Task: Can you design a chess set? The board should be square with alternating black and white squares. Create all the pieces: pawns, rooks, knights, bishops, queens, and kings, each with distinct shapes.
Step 278:
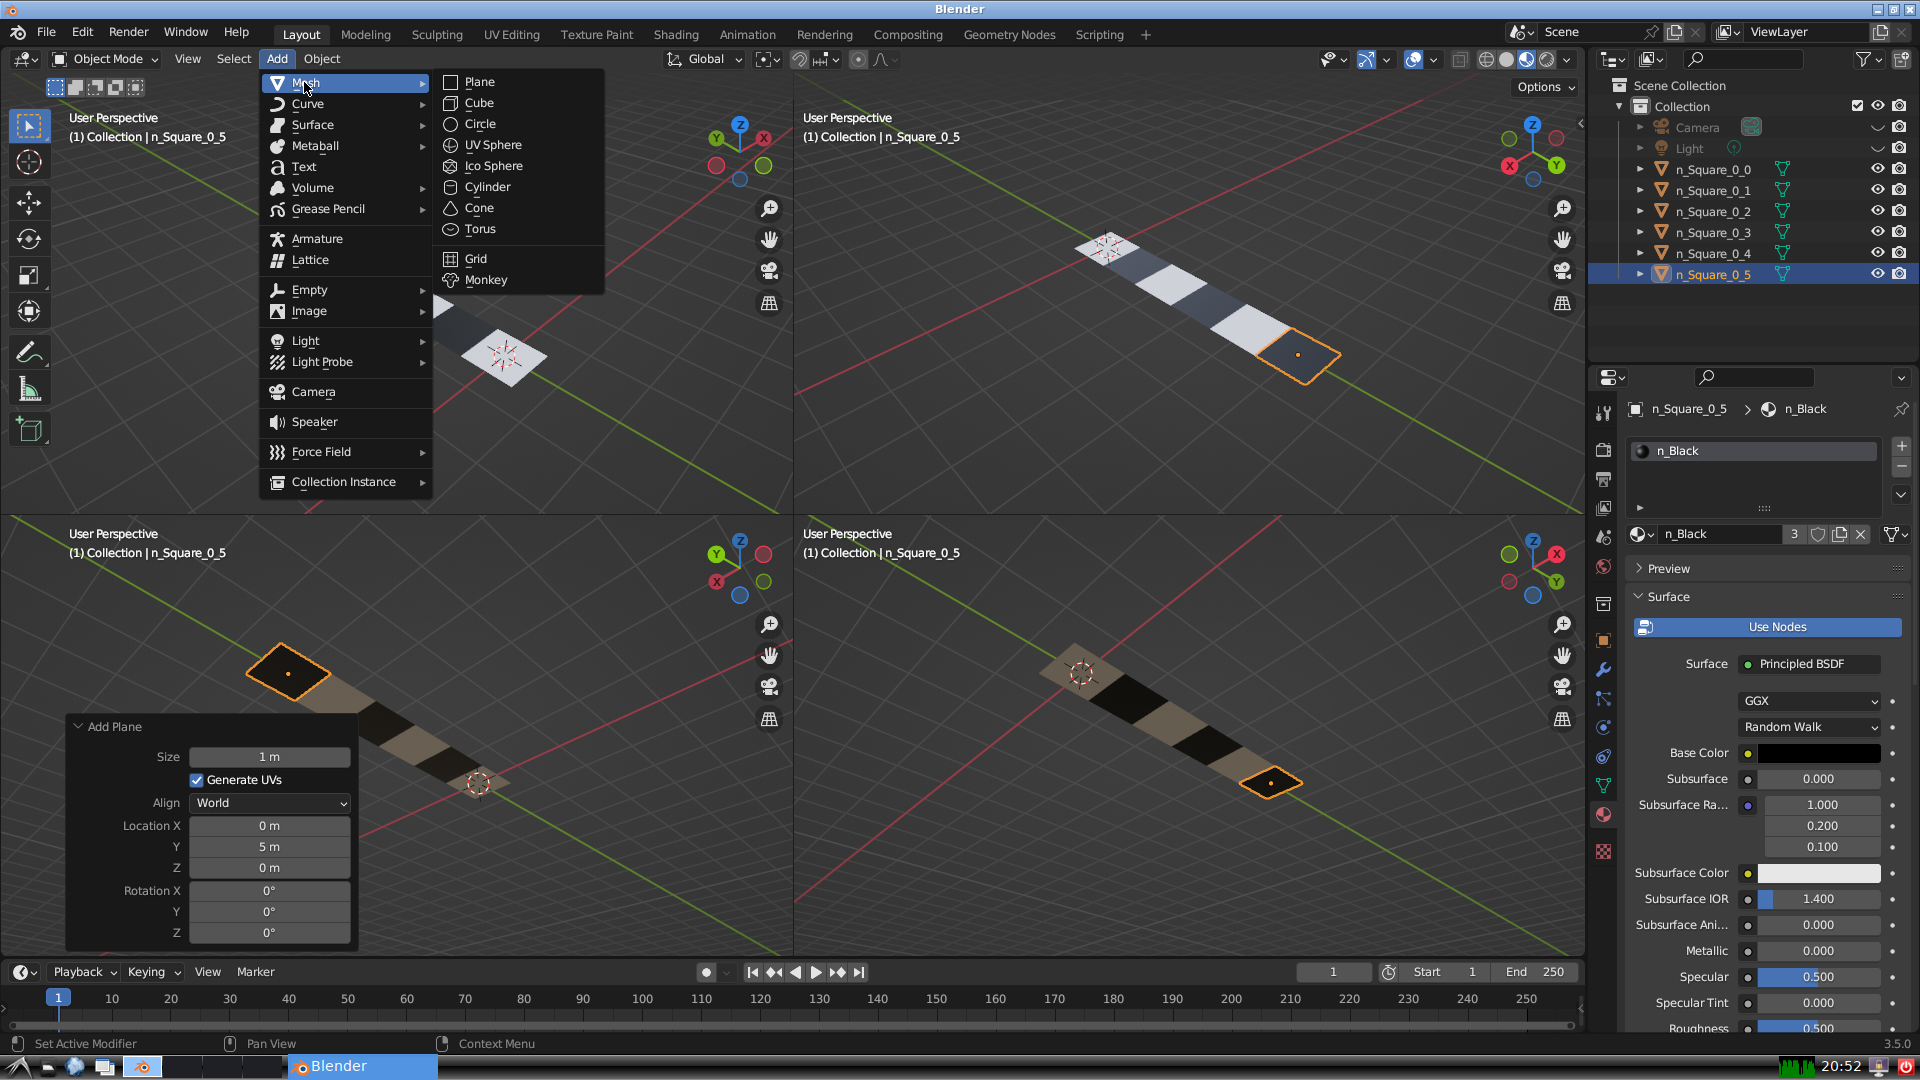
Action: {"mouse_move": [499, 79]}